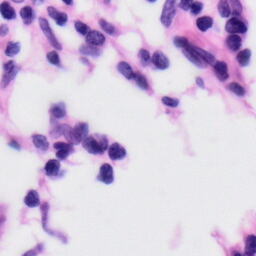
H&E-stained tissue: Skin